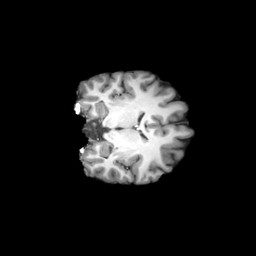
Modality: T1w
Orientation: coronal